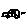
Label: car